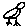
Label: bird